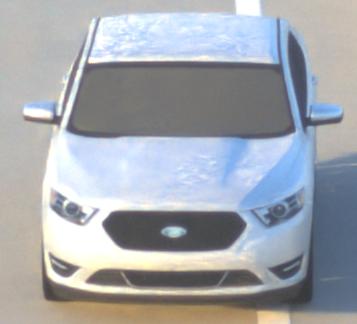
Make: Ford
Model: Taurus
Detailed model: SHO
Model produced from: 2012
Model produced until: 2019
Doors: 4
Color: white
Road condition: dry road
Daytime: sunrise or sunset
Contrast: medium contrast